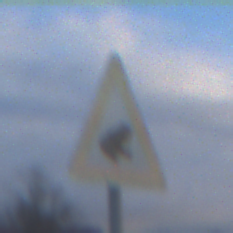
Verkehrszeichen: AmphibienwanderungLinks
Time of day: SunriseSunset
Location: Outdoor (Suburban)
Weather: PartlyCloudy
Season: NotSpecified
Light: Natural